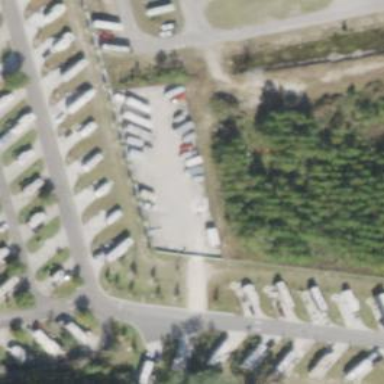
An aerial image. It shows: Boat storage area.